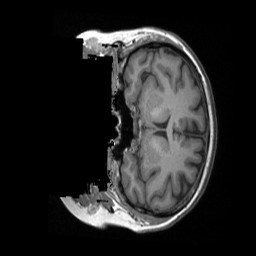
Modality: T1w
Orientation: coronal
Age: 43
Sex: female
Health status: ill
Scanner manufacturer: siemens
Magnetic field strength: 3 T
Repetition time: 1.9 s
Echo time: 0.00247 s